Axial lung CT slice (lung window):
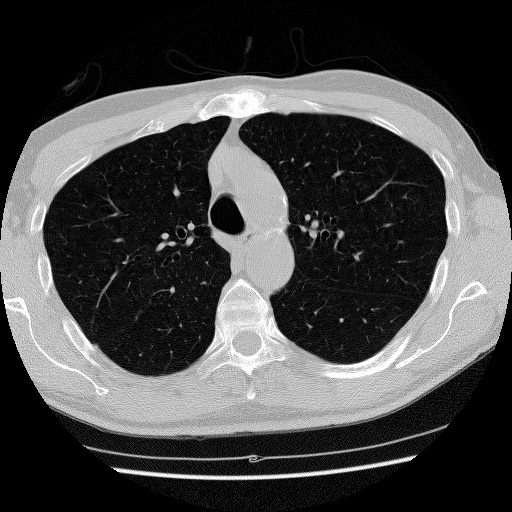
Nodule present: no